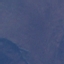
Label: HerbaceousVegetation